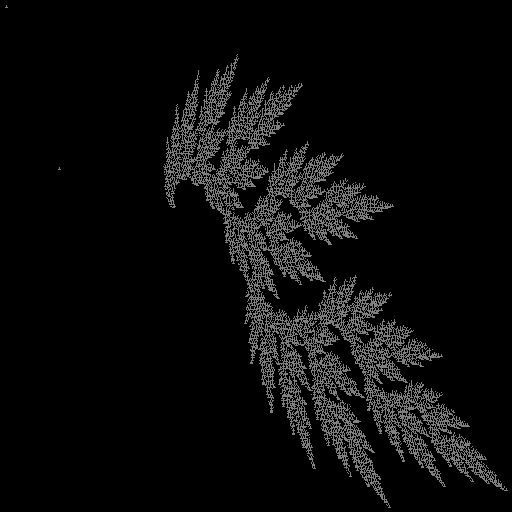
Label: cedarleaf